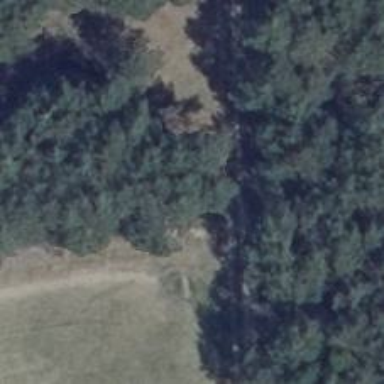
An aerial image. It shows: Hunting stand.